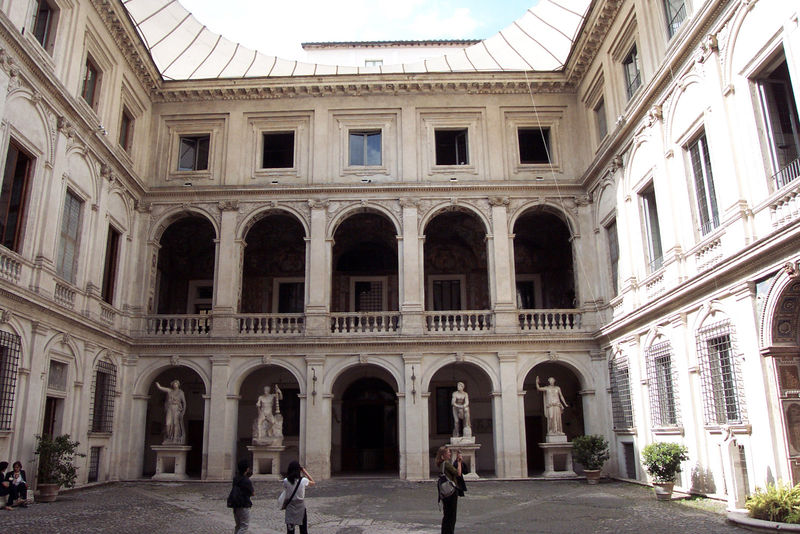
Titel: Palazzo Altemps, Rom
Standort: Rom, Palazzo Altemps (EU - I - Latium)
Schlagwörter: blau, himmel, schatten, wolken, frauen, menschen, fenster, licht, pfeiler, säulen, weiss, dach, gebäude, haus, rot, beige, alt, architektur, sockel, strauch, brüstung, büsche, gitter, kirche, sonne, sträucher, pflanzen, fotos, bogen, fassade, italien, türen, hof, ausflug, figuren, rundbogen, stuck, stufe, bildhauerei, tor, galerie, foto, fotografie, bögen, töpfe, innenhof, kloster, palast, balustrade, tasche, rom, portal, villa, skulpturen, plastiken, statuen, reise, mittelalter, museum, säulengang, atrium, tourismus, touristen, lichthof, fotografieren, touristen#